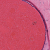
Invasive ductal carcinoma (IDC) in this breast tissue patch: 0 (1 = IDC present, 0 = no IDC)